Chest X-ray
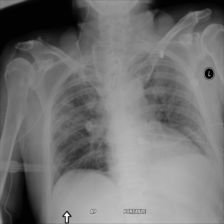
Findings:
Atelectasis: negative
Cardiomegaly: negative
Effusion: negative
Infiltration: negative
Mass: negative
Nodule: negative
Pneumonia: negative
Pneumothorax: negative
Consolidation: negative
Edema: negative
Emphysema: negative
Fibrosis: negative
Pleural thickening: negative
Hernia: negative